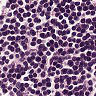
Metastatic tissue present: no